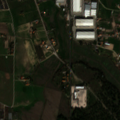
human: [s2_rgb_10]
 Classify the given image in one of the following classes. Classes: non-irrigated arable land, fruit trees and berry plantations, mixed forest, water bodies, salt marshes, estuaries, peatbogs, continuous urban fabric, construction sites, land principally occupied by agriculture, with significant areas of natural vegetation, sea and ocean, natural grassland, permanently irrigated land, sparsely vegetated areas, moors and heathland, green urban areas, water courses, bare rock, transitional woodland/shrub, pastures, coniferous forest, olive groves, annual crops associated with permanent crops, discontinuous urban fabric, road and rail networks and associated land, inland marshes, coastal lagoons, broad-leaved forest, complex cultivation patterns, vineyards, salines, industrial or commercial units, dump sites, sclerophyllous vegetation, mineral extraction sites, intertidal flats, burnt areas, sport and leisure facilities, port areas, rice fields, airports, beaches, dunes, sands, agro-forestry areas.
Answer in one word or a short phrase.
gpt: industrial or commercial units, permanently irrigated land, complex cultivation patterns, mixed forest